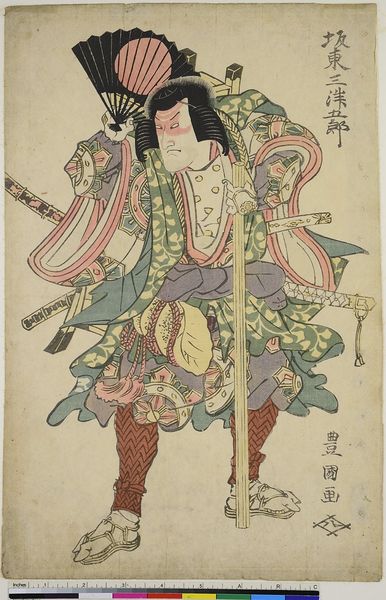
Künstler: Utagawa Toyokuni I
Standort: Hamburg
Institution: Museum für Kunst und Gewerbe Hamburg
Schlagwörter: blau, mann, grün, bunt, frisur, schwarz, rot, fächer, muster, rock, schleife, gesicht, kleidung, ärmel, haare, kreis, stock, holzschnitt, japan, schuhe, farbe, japanisch, schriftzeichen, strümpfe, druckgraphik, druckgrafik, schwert, holzdruck, helm, krieger, zeit, schauspieler, textil, farbholzschnitt, schwerz, schauspielerin, ärnel, kimono, samurai, kabuki, edo, reproduktionen, druckerzeugnisse, zeichnung figur, person fächer